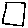
Label: square